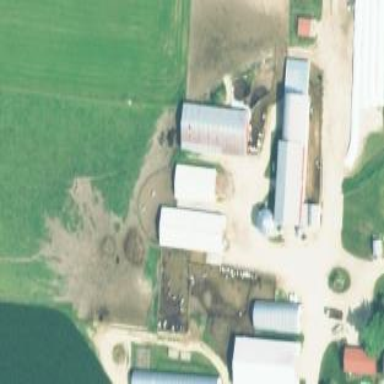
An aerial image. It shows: Farmyard area.